Aerial crown-view tile of a tropical tree (Barro Colorado Island, Panama), acquired 20250715:
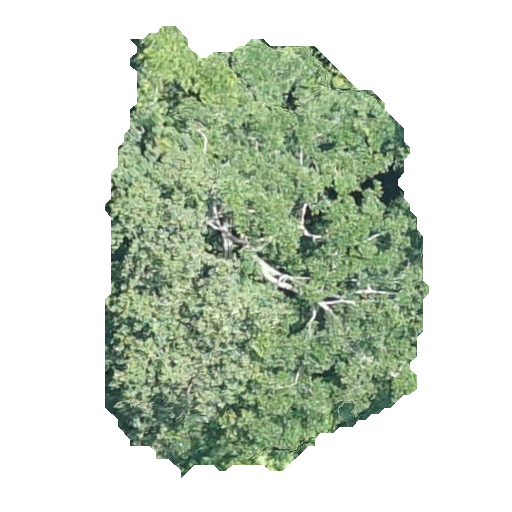
Species: Hieronyma alchorneoides
GBIF accepted scientific name: Hieronyma alchorneoides
Crown area: 169.223 m²